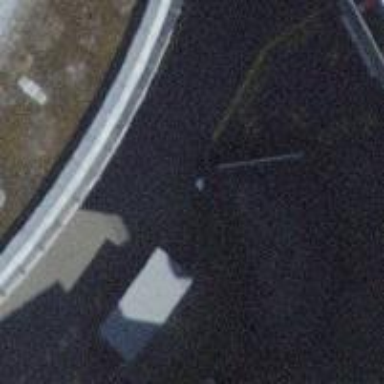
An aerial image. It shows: Lift gate barrier.